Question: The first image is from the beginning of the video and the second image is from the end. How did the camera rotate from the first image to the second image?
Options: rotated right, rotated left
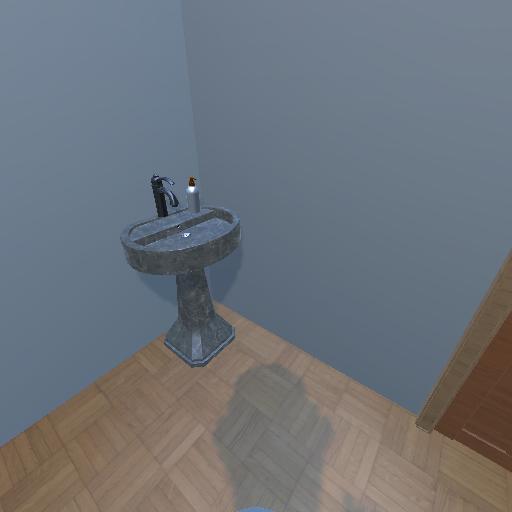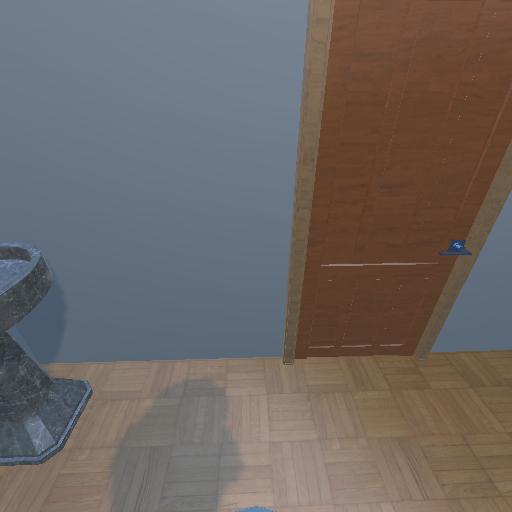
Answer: rotated right